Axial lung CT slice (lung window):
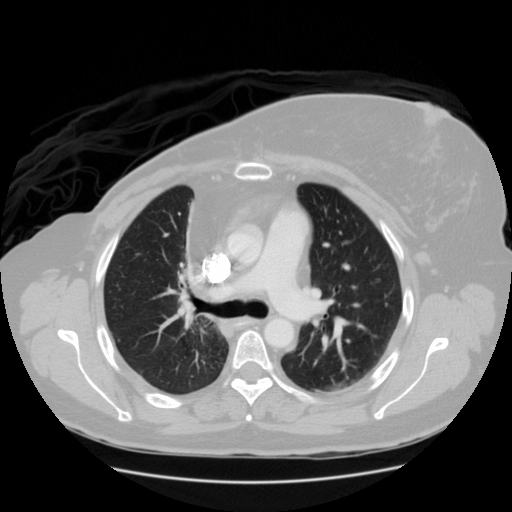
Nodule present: no